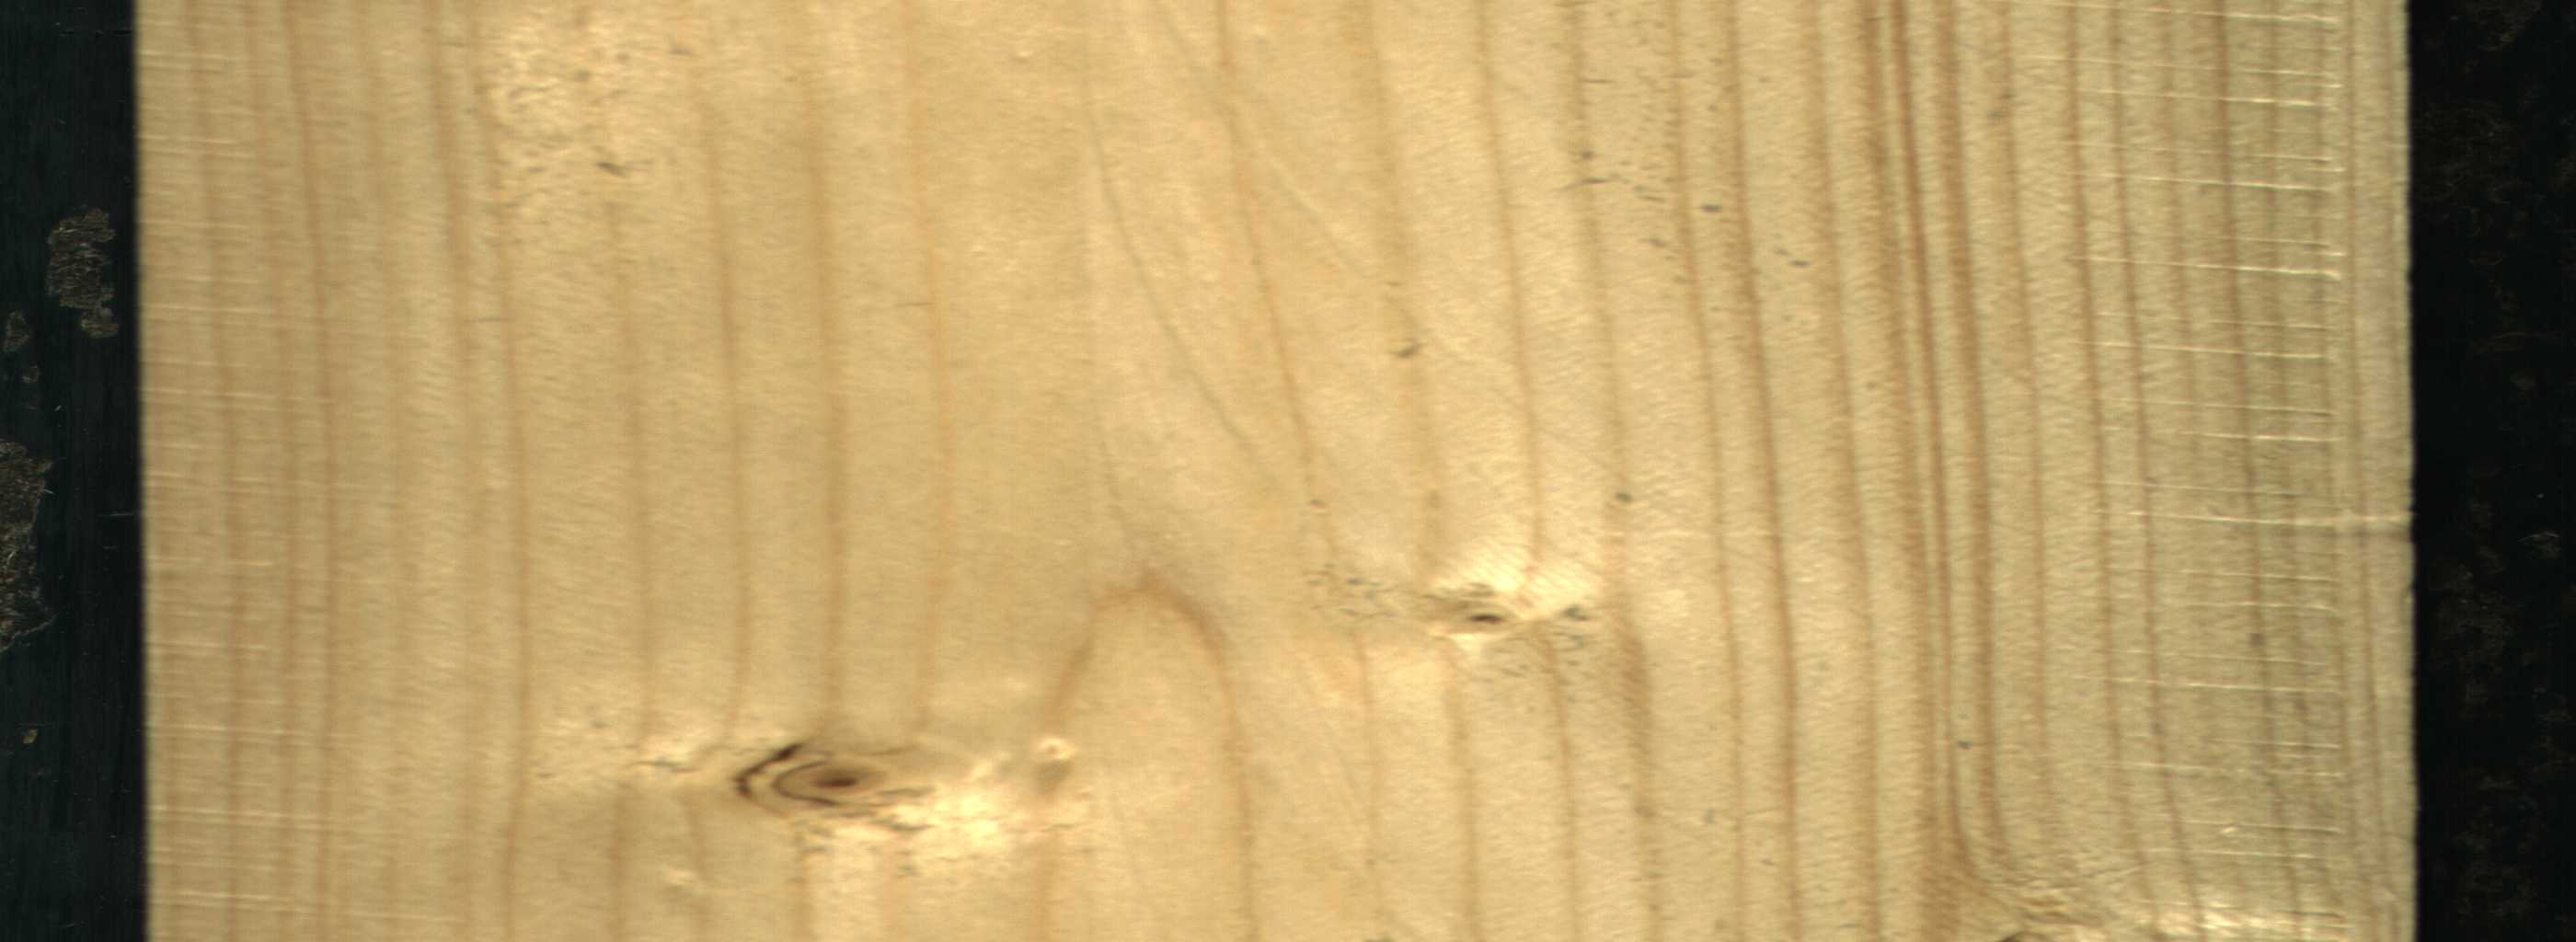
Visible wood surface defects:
resin
Live_Knot
Live_Knot